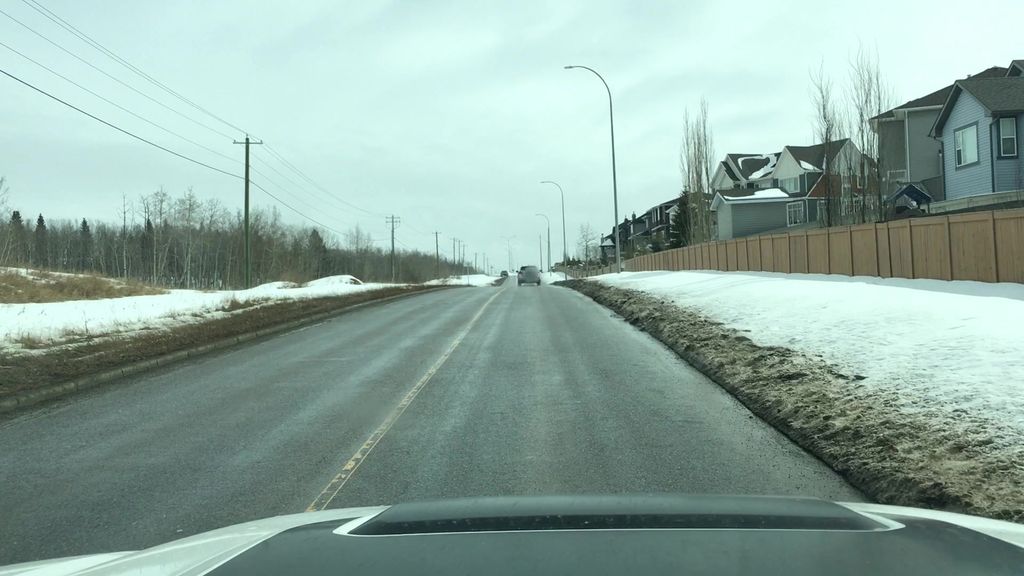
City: calgary